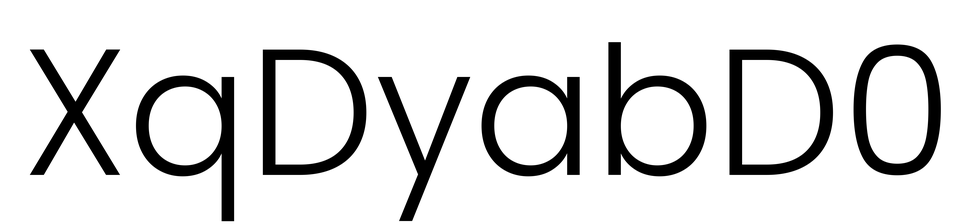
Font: Poppins-Light